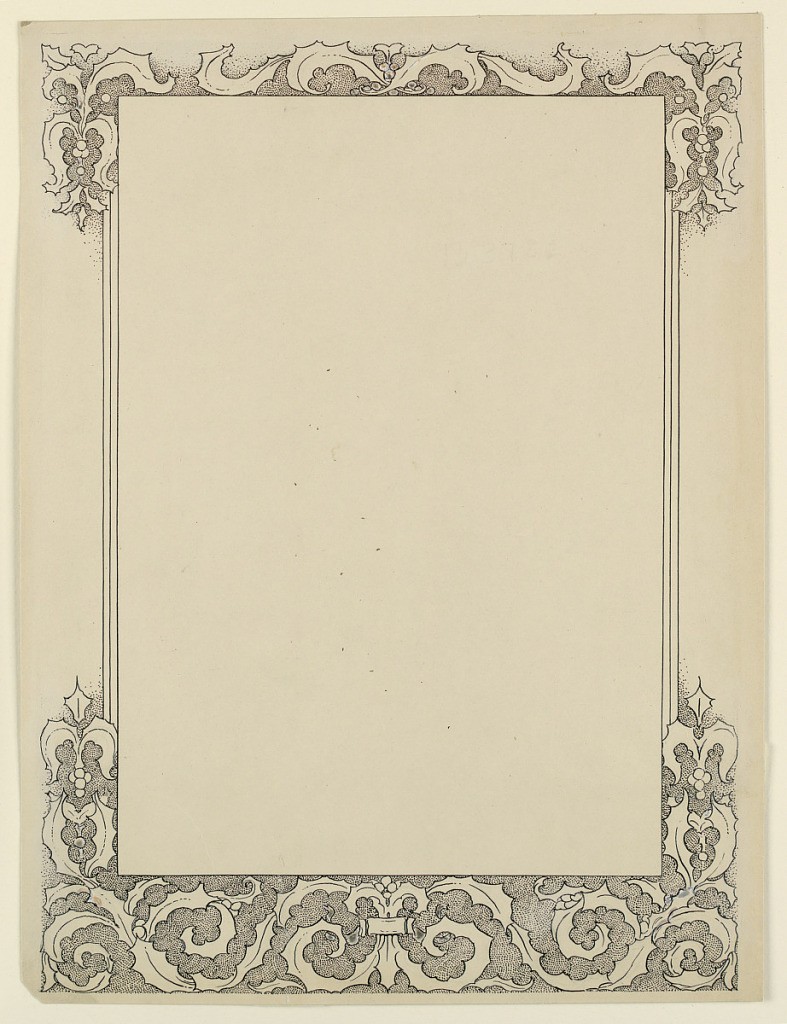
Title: Design for a Border
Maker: Charles Scribner's Sons, New York, New York, USA
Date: ca. 1900
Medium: Pen and ink on paper
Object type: Drawing
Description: A border design of holly leaves and berries, against a dotted background.